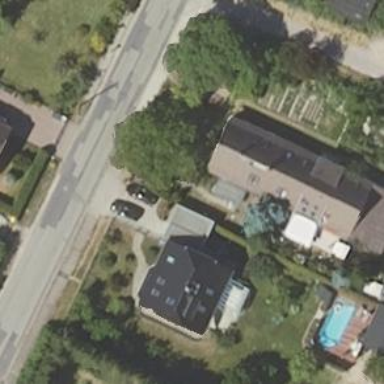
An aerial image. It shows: Residential building.